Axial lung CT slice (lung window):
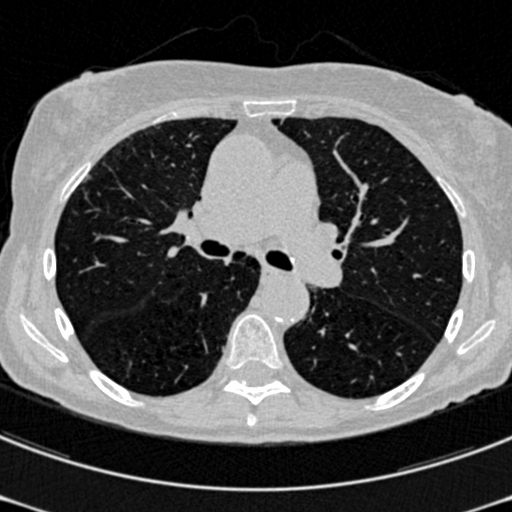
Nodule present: no